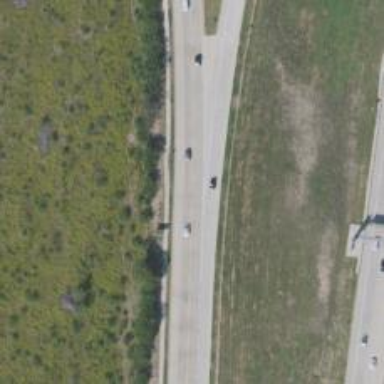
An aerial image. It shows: Secondary road with frontage road alongside.